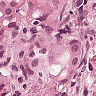
Metastatic tissue present: yes